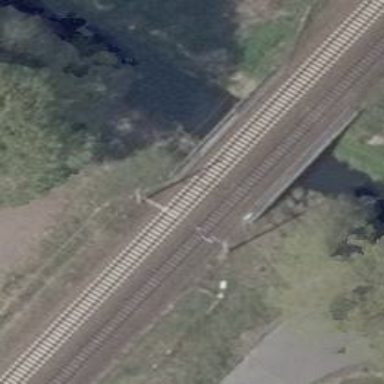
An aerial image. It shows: Bridge over electrified railway with contact lines.